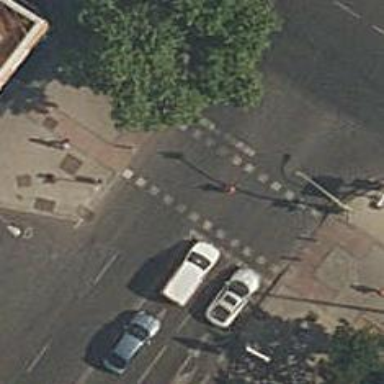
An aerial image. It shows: Zebra crossing with traffic signals. The crossing is marked by traffic lights.